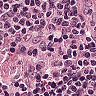
Metastatic tissue present: no